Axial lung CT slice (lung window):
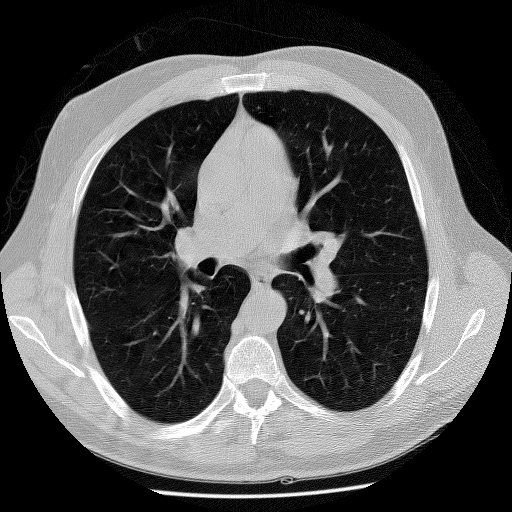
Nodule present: no